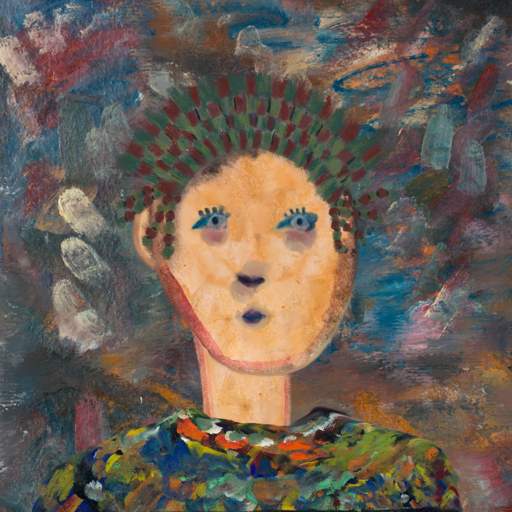
Background: Boggyland, Head And Neck Front: Childish, Face Front: Hill_Girl, Bust: An_Impression, Hair Front: Blank, Head Accessory: After_Raid_Crown, Second Necklace: Blank, Necklace: Blank, Baby: Blank